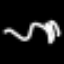
Label: squiggle